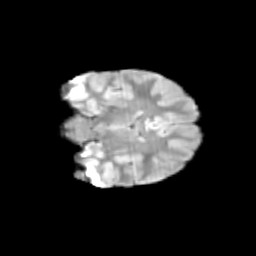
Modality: T2w
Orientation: coronal
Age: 9
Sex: male
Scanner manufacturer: siemens
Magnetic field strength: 3 T
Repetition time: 3.8 s
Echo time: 0.07 s